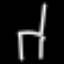
Label: chair